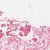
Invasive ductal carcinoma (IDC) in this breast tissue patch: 0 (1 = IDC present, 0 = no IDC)